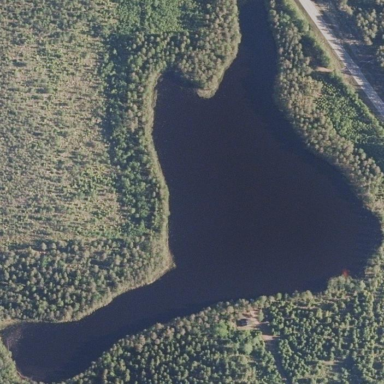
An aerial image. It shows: Pond with natural water.